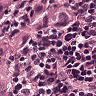
Metastatic tissue present: yes